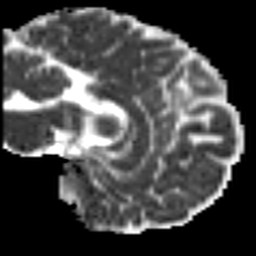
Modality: MD
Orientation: sagittal
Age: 32
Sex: male
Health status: ill
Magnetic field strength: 3 T
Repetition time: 9 s
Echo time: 0.093 s